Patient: sex M, age 60
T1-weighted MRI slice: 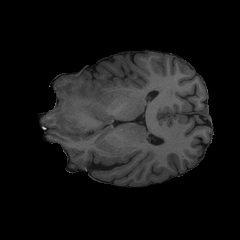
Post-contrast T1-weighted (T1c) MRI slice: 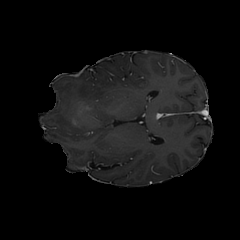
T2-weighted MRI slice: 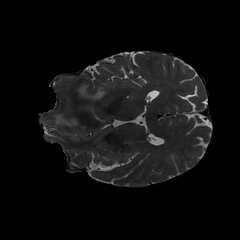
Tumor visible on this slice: yes
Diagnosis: Glioblastoma, IDH-wildtype
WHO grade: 4